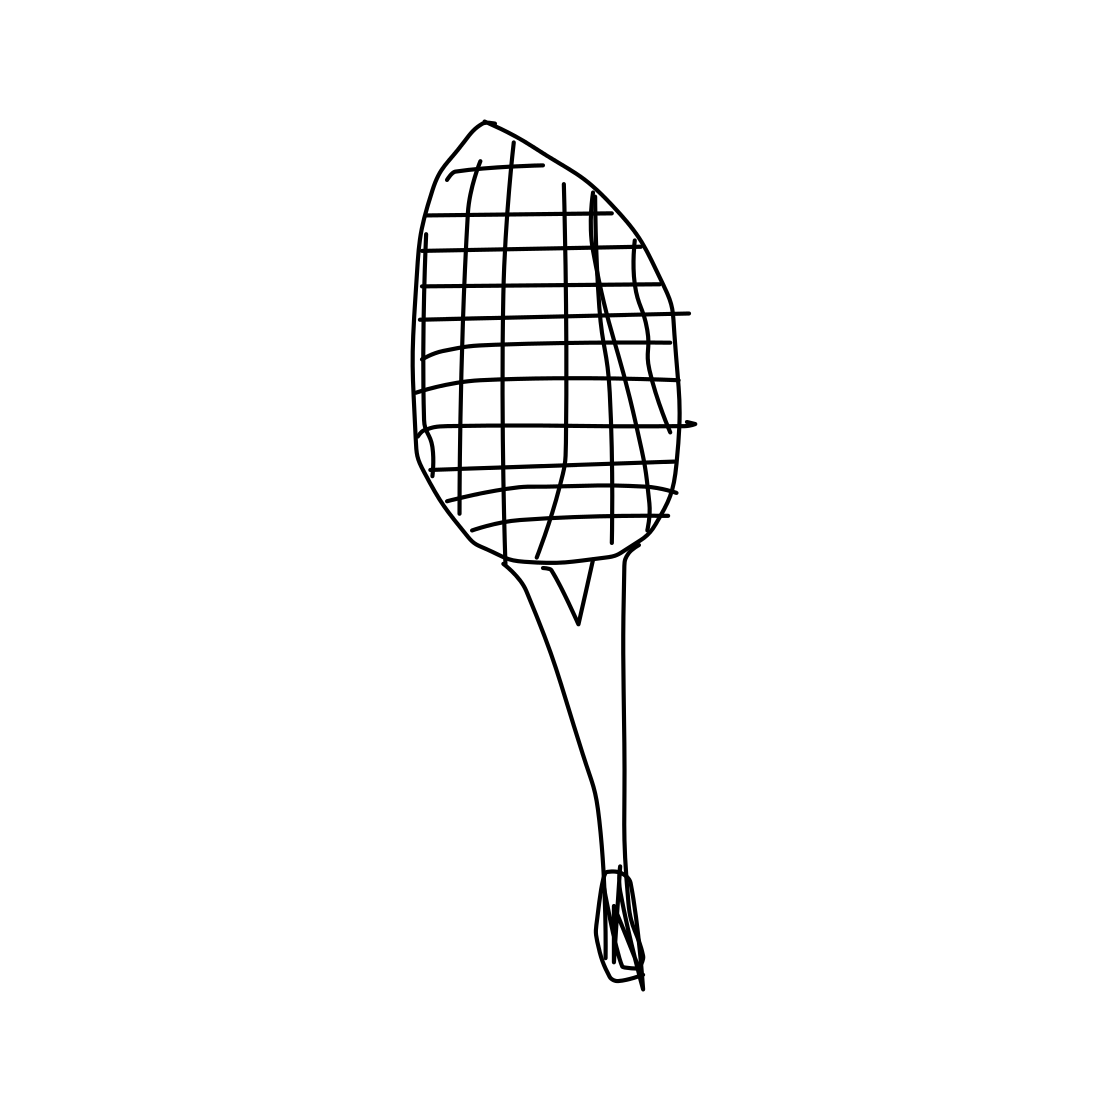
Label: tennis-racket